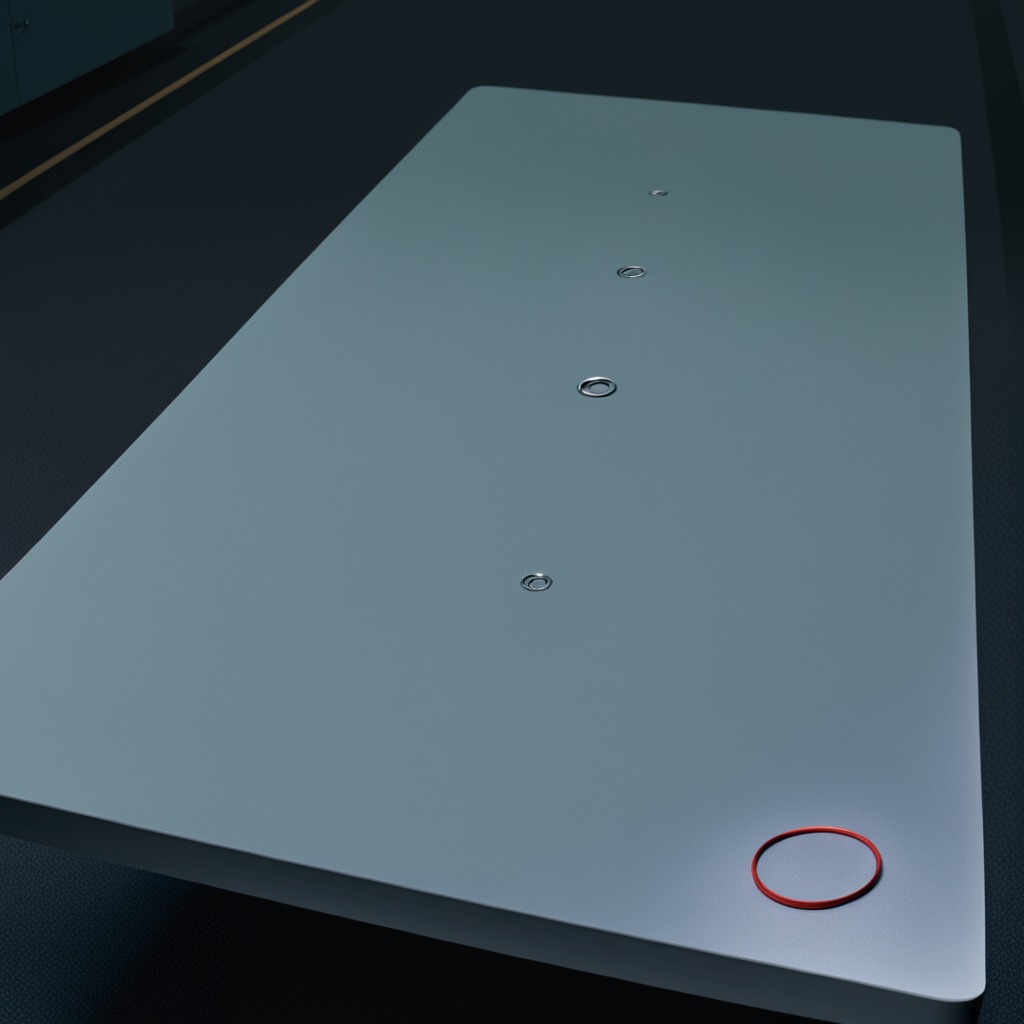
A rubber O-ring lying on a clean empty table in a railway signal maintenance room lit by harsh overhead fluorescents photorealistic surface textures crisp shadows high dynamic range